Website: home-depot
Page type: store-pickup
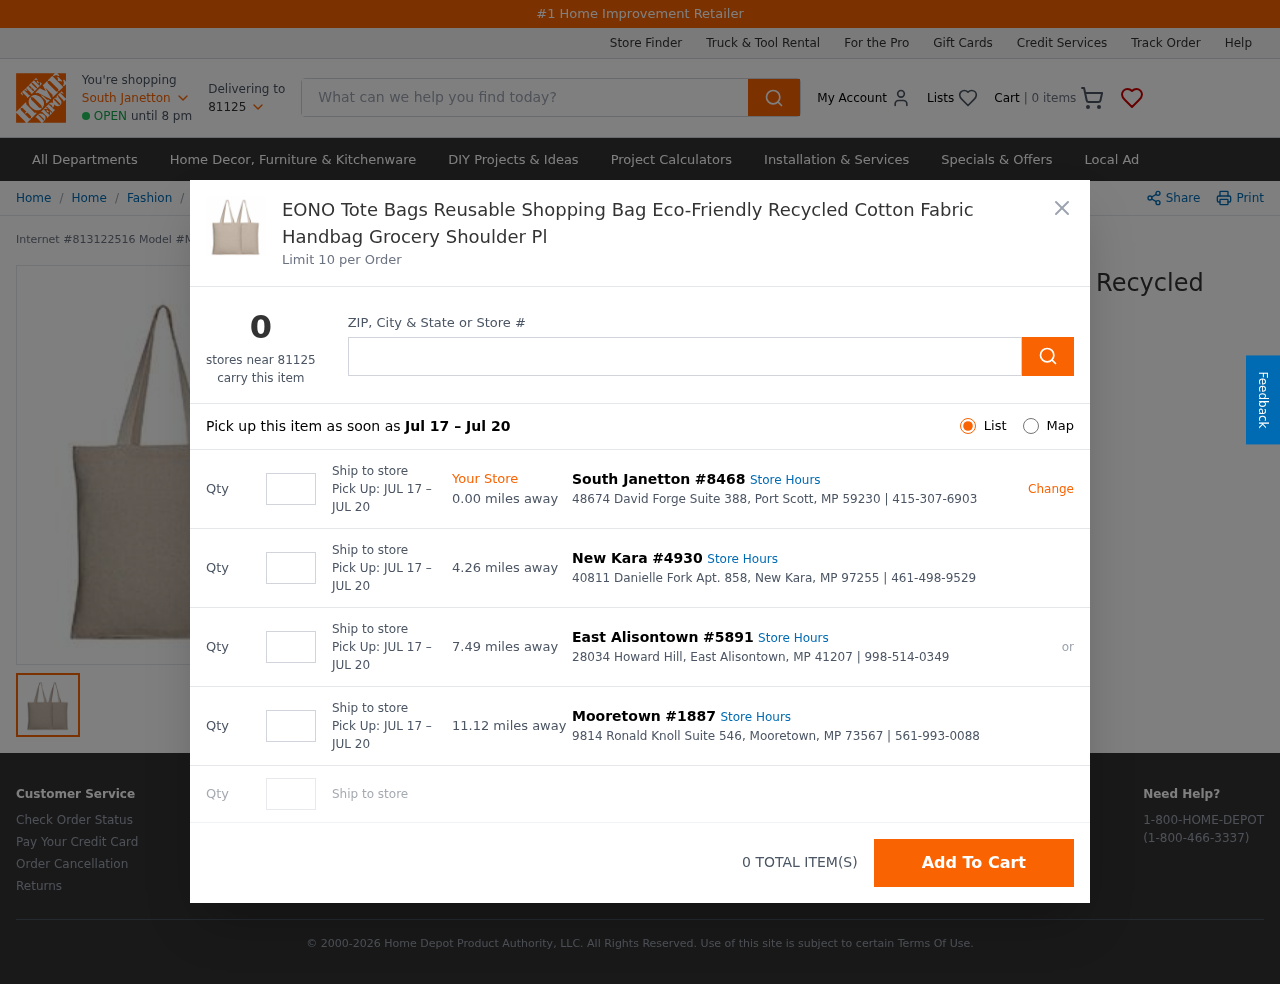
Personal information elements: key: PII_CITY
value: South Janetton
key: PII_LOCATION1_CITY_STATE_ZIP
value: Port Scott, MP 59230
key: PII_LOCATION1_STREET
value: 48674 David Forge Suite 388
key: PII_LOCATION2_CITY
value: New Kara
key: PII_LOCATION2_CITY_STATE_ZIP
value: New Kara, MP 97255
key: PII_LOCATION2_STREET
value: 40811 Danielle Fork Apt. 858
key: PII_LOCATION3_CITY
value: East Alisontown
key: PII_LOCATION3_CITY_STATE_ZIP
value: East Alisontown, MP 41207
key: PII_LOCATION3_STREET
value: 28034 Howard Hill
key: PII_LOCATION4_CITY
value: Mooretown
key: PII_LOCATION4_CITY_STATE_ZIP
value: Mooretown, MP 73567
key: PII_LOCATION4_STREET
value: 9814 Ronald Knoll Suite 546
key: PII_POSTCODE
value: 81125
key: PII_POSTCODE2
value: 18504
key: PII_LOCATION1_PHONE
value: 415-307-6903
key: PII_LOCATION2_PHONE
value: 461-498-9529
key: PII_LOCATION3_PHONE
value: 998-514-0349
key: PII_LOCATION4_PHONE
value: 561-993-0088
Product elements: key: PRODUCT1_BREADCRUMB
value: Home
Fashion
Bags & Accessories
Tote Bags
Reusable Shopping Bags
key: PRODUCT1_NAME
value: EONO Tote Bags Reusable Shopping Bag Eco-Friendly Recycled Cotton Fabric Handbag Grocery Shoulder Pl
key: PRODUCT_INTERNET_NUMBER
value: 813122516
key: PRODUCT_MODEL_NUMBER
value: MW_OHW966067
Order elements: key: ORDER_NUM_ITEMS
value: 0
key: ORDER_PICKUP_DATE_RANGE
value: JUL 17 – JUL 20
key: ORDER_PICKUP_DATE_RANGE
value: Jul 17 – Jul 20
Search elements: key: HEADER_SEARCH
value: What can we help you find today?
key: SEARCH_STORE_LOCATION
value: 18504
Other elements: key: STORE1_DISTANCE
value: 0.00
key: STORE1_NUMBER
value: #8468
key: STORE2_DISTANCE
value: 4.26
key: STORE2_NUMBER
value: #4930
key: STORE3_DISTANCE
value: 7.49
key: STORE3_NUMBER
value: #5891
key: STORE4_DISTANCE
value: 11.12
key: STORE4_NUMBER
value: #1887